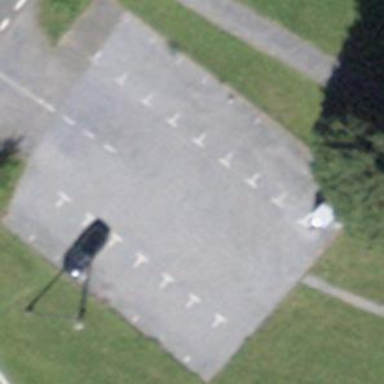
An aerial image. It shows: Parking area with surface.